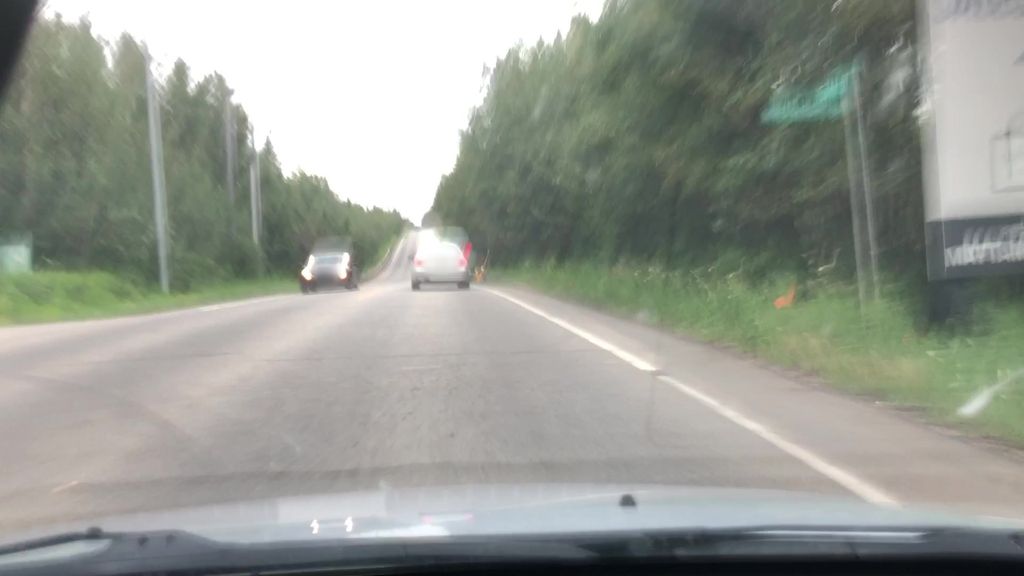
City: edmonton